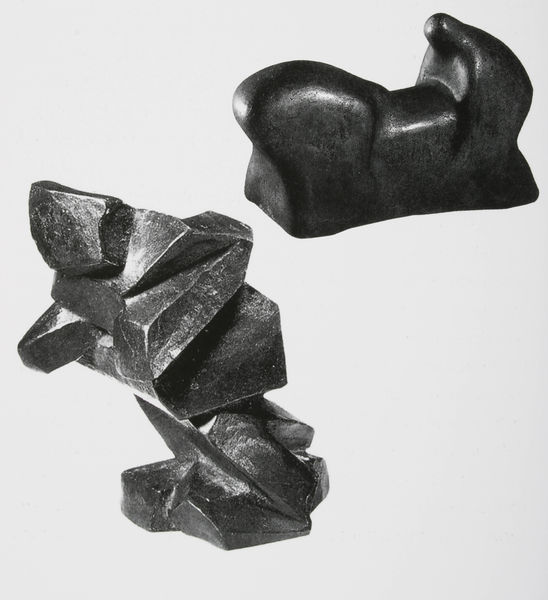
Titel: Two Men Lifting / Roller Skater
Künstler: Saul Baizermann
Standort: Washington, D.C.
Institution: Hirshhorn Museum and Sculpture Garden
Schlagwörter: akt, kopf, körper, kubismus, grau, hintergrund, licht, marmor, schwarz, weiss, tier, expressionismus, fauves, mensch, silber, stein, boden, figur, schön, rund, skulptur, zwei, hart, abstrakt, glanz, glänzen, glänzend, bronze, plastik, liegend, abstraktion, foto, fotografie, photographie, kurven, eckig, ecken, skulpturen, hobel, weich, objekt, solber, kanten, mamor, speckstein, mamot, wotruba